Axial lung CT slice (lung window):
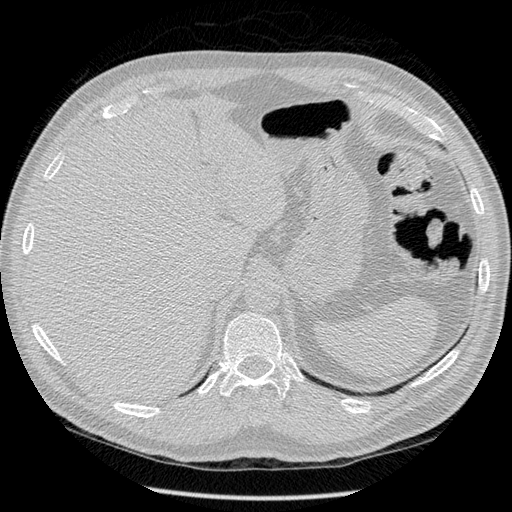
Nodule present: no